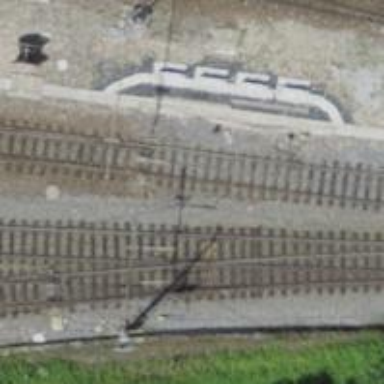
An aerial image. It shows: Railway yard with electrified tracks. The contact lines have voltage of 3000 and 15000.